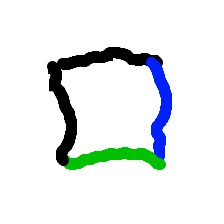
Shape: square